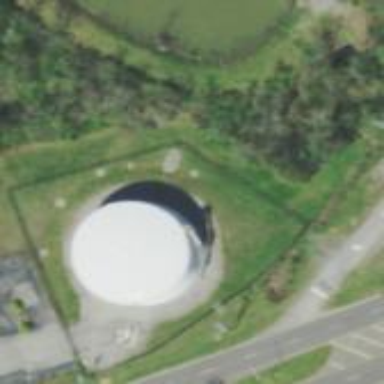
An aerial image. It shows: Pumping station.